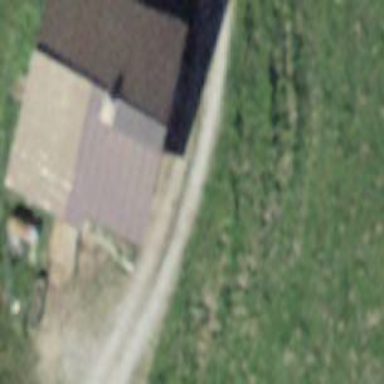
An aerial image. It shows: Cabin.